Current action and preconditions to check: path_clear

Your task: For each precondition in the list above, predict whether it will hold at this action.

Consider the current scene as observed from the mobile robot's camera, and analyze the predicted future states of all dynamic agents (e.g., people, animals, vehicles, or any moving entities) within the NEXT SECOND.

IMPORTANT: Only answer "very likely" if you are absolutely certain—based on strong, clear evidence—that a dynamic agent will violate the precondition in the predicted future state. Do NOT answer "very likely" for unlikely, ambiguous, or low-probability risks.

Ask yourself for each precondition: Is there a high probability, with clear and convincing evidence, that the predicted future states of any dynamic agent will interfere with the predicted future state of the currently executing action within the NEXT SECOND, causing that precondition to fail?

Assess the risk level based on these predictions. Use "likely" or "very likely" if motions create a clear risk of interference.

Use "neutral" or "improbable" if agents are nearby but their predicted paths are clearly diverging or non-conflicting.

Failure Risk Categories: "very improbable", "improbable", "neutral", "likely", "very likely"

Answer Format: Output ONLY the probability_of_failure value from these categories: "very improbable", "improbable", "neutral", "likely", "very likely"

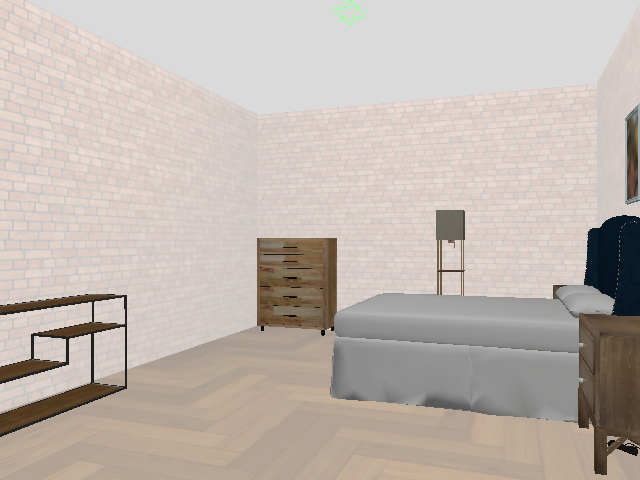

Answer: very improbable